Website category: university
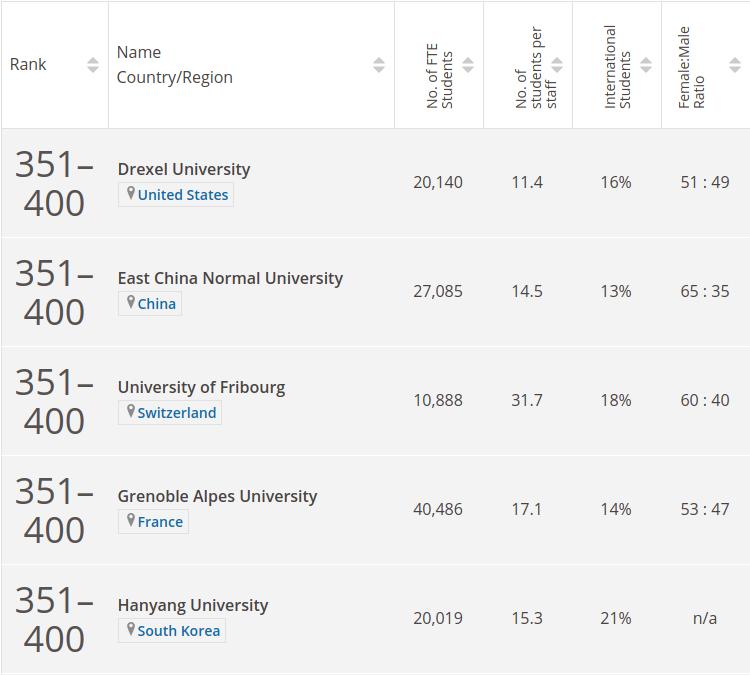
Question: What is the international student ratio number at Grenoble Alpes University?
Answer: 14%

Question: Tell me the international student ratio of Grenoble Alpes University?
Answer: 14%

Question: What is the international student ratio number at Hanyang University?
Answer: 21%

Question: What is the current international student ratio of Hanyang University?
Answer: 21%

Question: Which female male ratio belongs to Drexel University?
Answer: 51 : 49

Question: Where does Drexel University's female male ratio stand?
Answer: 51 : 49

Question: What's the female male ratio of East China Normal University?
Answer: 65 : 35

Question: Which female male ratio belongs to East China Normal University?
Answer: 65 : 35

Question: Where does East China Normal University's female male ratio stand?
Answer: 65 : 35

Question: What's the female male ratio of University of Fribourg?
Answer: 60 : 40

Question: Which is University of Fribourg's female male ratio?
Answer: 60 : 40

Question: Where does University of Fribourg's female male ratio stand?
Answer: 60 : 40

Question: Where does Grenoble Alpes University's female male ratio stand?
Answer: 53 : 47

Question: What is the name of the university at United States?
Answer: Drexel University

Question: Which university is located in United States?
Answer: Drexel University

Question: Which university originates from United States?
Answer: Drexel University

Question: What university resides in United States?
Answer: Drexel University

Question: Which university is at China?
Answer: East China Normal University

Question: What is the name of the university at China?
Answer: East China Normal University

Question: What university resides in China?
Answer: East China Normal University

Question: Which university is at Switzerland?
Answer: University of Fribourg

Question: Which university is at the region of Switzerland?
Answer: University of Fribourg

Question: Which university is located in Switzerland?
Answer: University of Fribourg

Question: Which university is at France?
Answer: Grenoble Alpes University

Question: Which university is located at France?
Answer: Grenoble Alpes University

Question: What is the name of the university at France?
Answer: Grenoble Alpes University

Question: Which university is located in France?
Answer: Grenoble Alpes University

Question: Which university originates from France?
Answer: Grenoble Alpes University

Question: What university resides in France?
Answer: Grenoble Alpes University

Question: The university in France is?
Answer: Grenoble Alpes University

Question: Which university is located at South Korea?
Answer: Hanyang University

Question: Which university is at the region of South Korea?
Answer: Hanyang University

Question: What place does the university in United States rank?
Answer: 351400

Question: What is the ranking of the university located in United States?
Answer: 351400

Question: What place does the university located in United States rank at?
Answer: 351400

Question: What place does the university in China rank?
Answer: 351400

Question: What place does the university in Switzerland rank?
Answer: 351400

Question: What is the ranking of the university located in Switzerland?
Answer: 351400

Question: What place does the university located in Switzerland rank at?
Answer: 351400

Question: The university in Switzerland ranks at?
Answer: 351400

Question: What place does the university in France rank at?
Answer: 351400

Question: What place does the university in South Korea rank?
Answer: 351400

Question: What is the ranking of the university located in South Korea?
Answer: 351400

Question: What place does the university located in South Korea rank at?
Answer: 351400